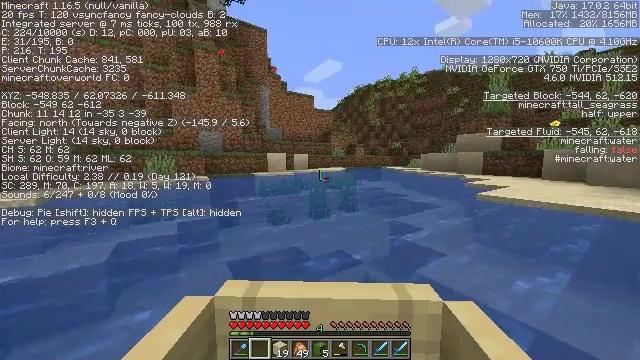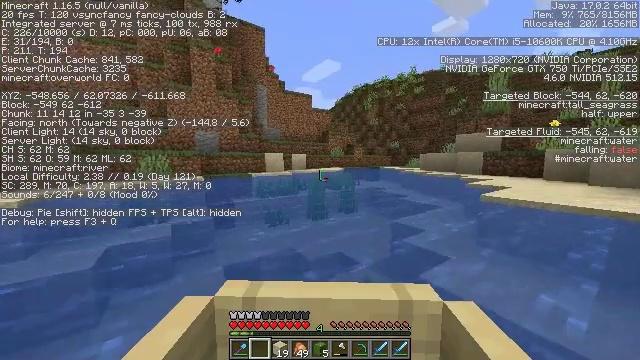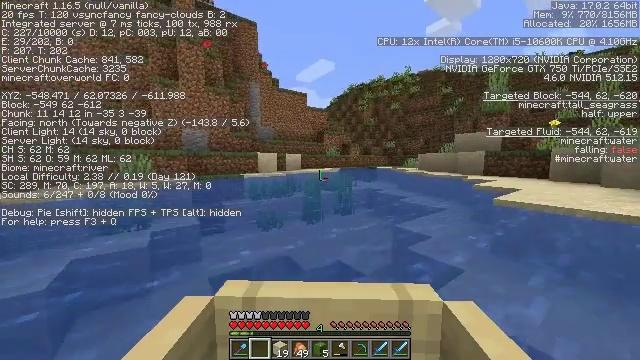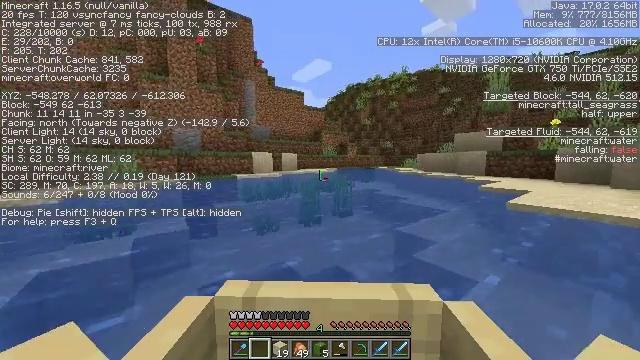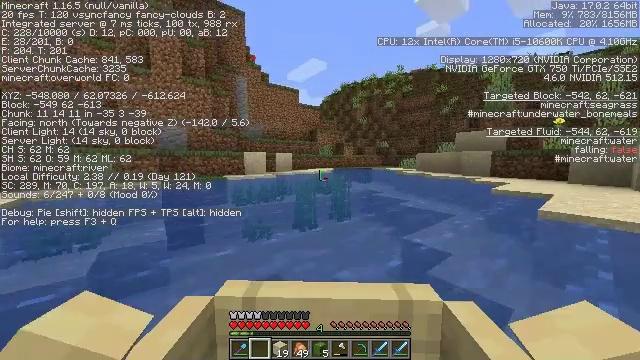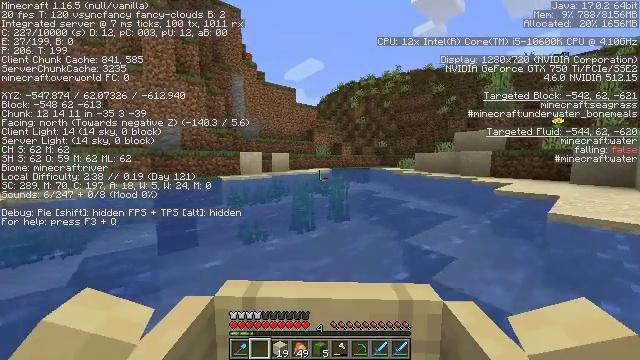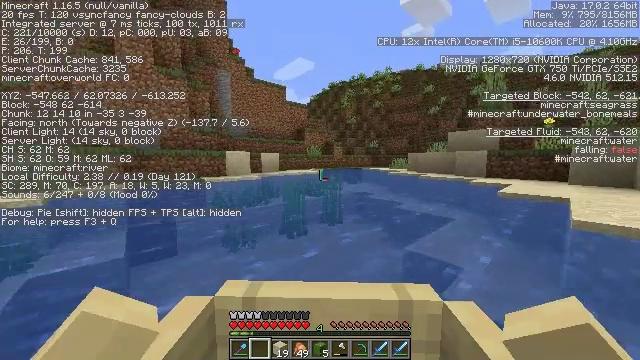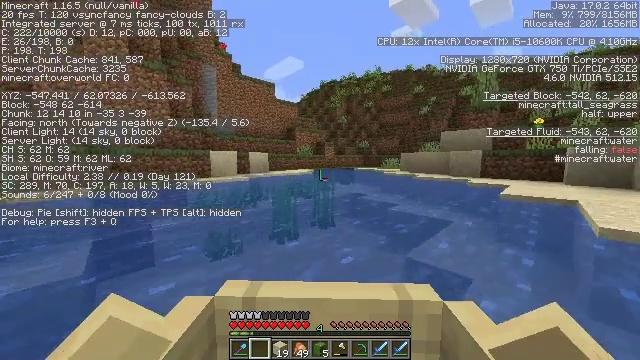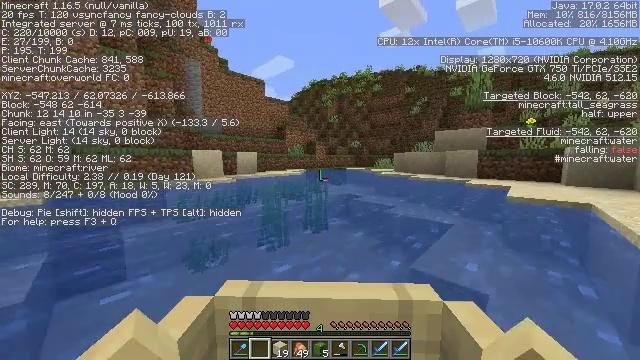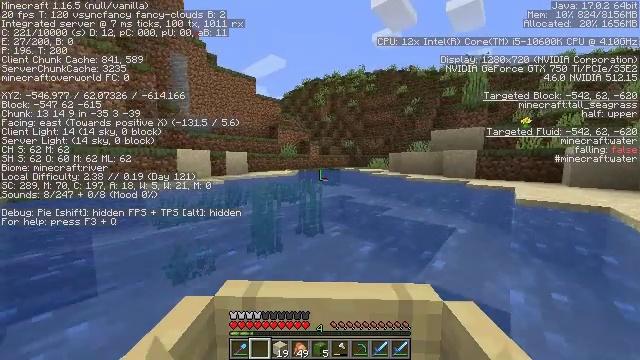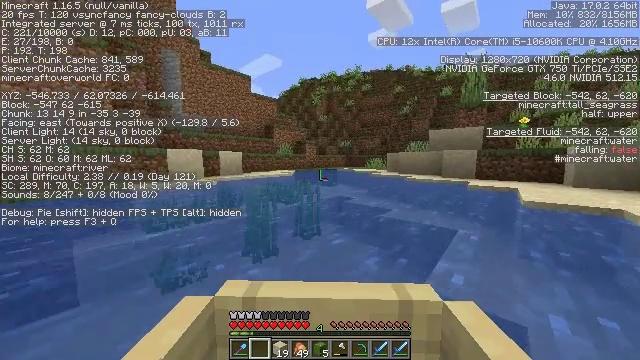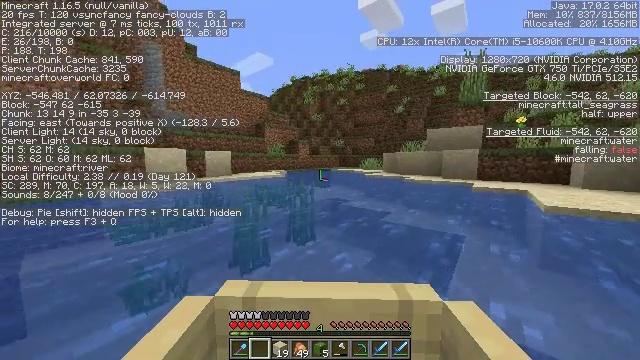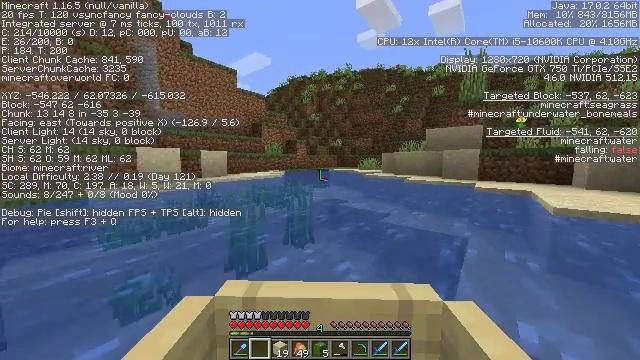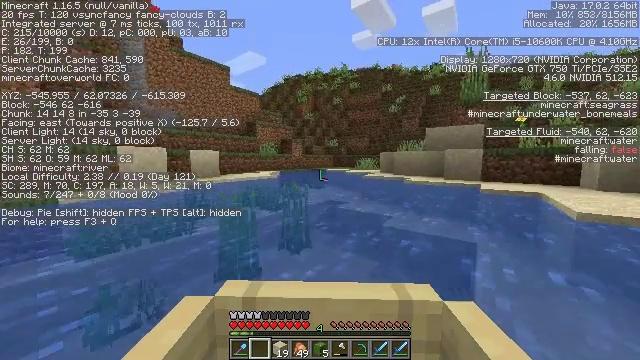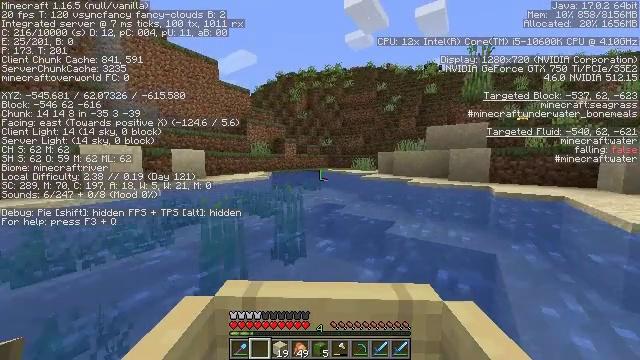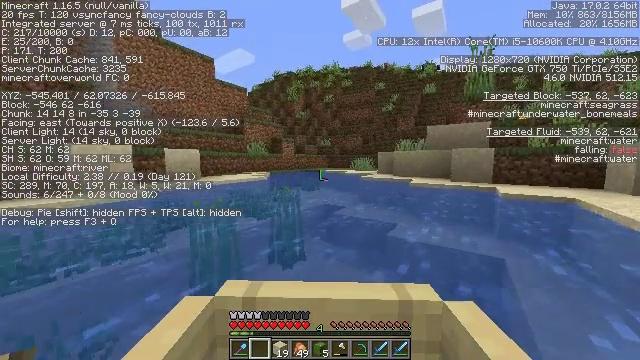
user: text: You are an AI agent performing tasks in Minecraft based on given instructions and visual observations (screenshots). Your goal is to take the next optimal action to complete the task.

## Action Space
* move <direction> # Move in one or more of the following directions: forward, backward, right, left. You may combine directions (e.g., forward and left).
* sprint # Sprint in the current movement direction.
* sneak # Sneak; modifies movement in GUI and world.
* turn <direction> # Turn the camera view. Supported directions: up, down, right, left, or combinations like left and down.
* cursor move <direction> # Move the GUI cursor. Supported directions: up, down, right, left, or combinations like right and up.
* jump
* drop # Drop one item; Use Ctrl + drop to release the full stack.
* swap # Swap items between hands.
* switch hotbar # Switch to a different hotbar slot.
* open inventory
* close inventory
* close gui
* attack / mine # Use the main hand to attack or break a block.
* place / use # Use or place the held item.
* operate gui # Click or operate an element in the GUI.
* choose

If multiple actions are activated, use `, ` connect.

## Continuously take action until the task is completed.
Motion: motion action
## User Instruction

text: Harvest seagrass from the waterbed.
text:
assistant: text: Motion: move forward
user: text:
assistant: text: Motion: move forward
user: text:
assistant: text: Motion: move forward
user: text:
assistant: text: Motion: move forward and move right
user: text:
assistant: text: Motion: move forward and move right
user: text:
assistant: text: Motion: move forward
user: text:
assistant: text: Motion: move forward
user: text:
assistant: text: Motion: move forward
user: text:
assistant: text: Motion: move forward
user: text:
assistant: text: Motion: move forward
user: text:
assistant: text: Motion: move forward
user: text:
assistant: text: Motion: move forward
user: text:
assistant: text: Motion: move forward
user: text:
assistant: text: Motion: move forward
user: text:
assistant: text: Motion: move forward
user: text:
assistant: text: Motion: move forward
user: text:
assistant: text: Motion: move forward
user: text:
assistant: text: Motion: move forward
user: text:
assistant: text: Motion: move forward, turn left
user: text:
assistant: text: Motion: move forward, turn left
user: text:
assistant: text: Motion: move forward, turn left
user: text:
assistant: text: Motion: move forward
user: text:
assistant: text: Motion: move forward
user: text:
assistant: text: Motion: move forward and move left
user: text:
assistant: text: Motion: move forward and move left
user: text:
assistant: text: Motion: move forward
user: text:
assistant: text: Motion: move forward
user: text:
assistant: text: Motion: no_op
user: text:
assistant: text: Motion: no_op
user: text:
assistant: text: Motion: no_op